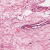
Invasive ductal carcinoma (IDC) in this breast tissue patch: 0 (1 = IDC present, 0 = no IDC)